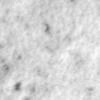
Label: no_change